Question: What is the value of this measurement?
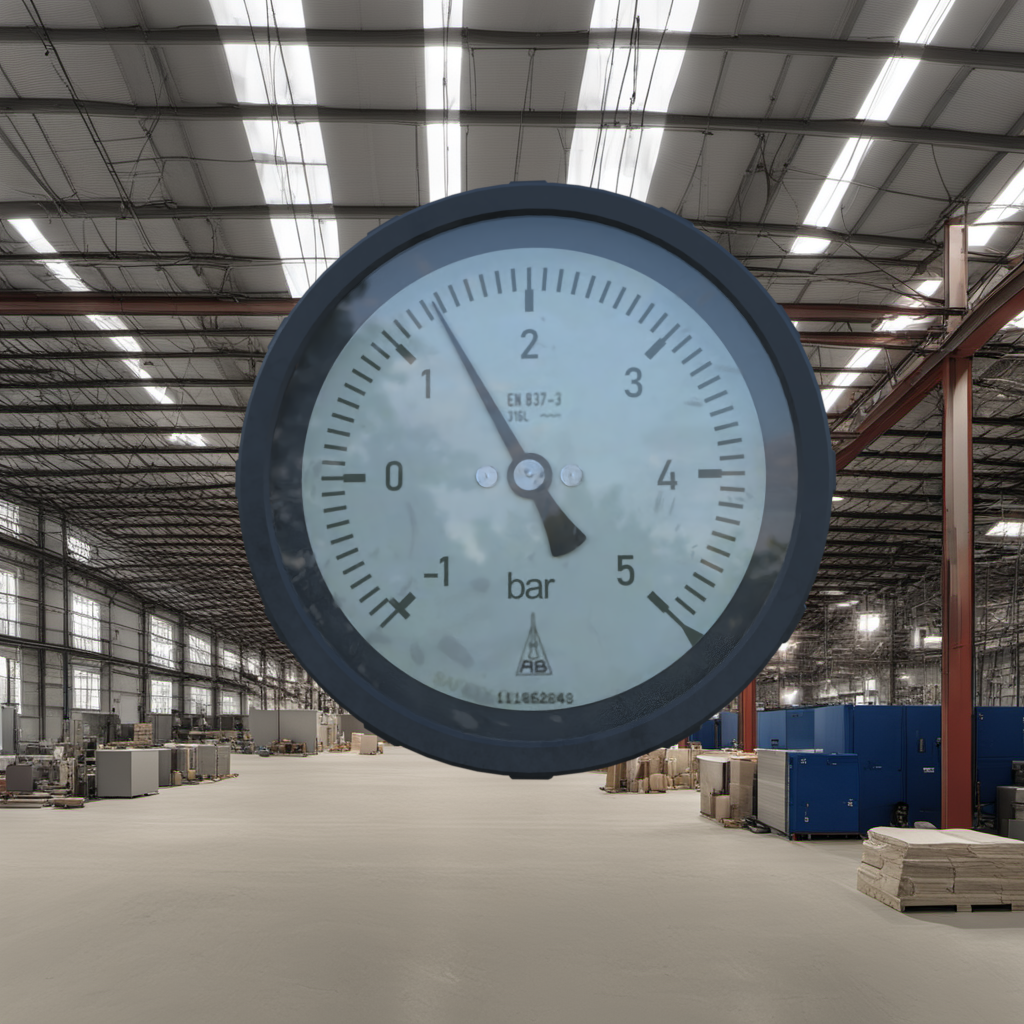
Answer: The result is 1.35
Question: What is the range of the measurement shown in the image?
Answer: The range is from -1 to 5
Question: What is the minimum and maximum value of the measurement shown in the image?
Answer: The minimum value is -1 and the maximum value is 5